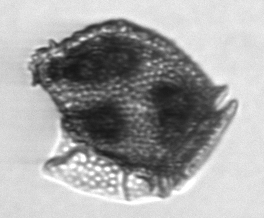
Label: Dinophysis_norvegica